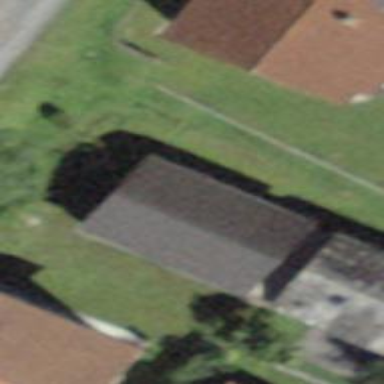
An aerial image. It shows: Cabin.